Aerial crown-view tile of a tropical tree (Barro Colorado Island, Panama), acquired 20250124:
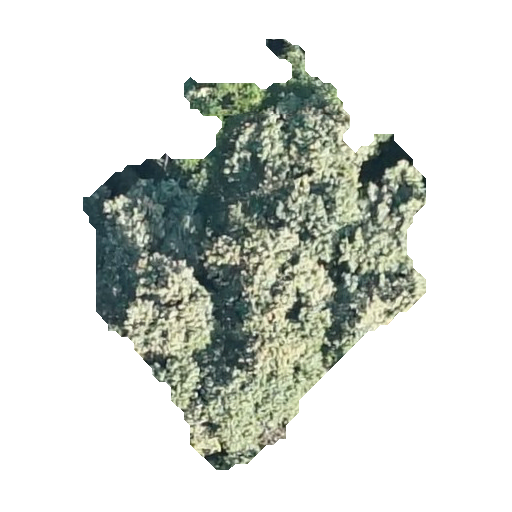
Species: Luehea seemannii
GBIF accepted scientific name: Luehea seemannii
Crown area: 125.043 m²